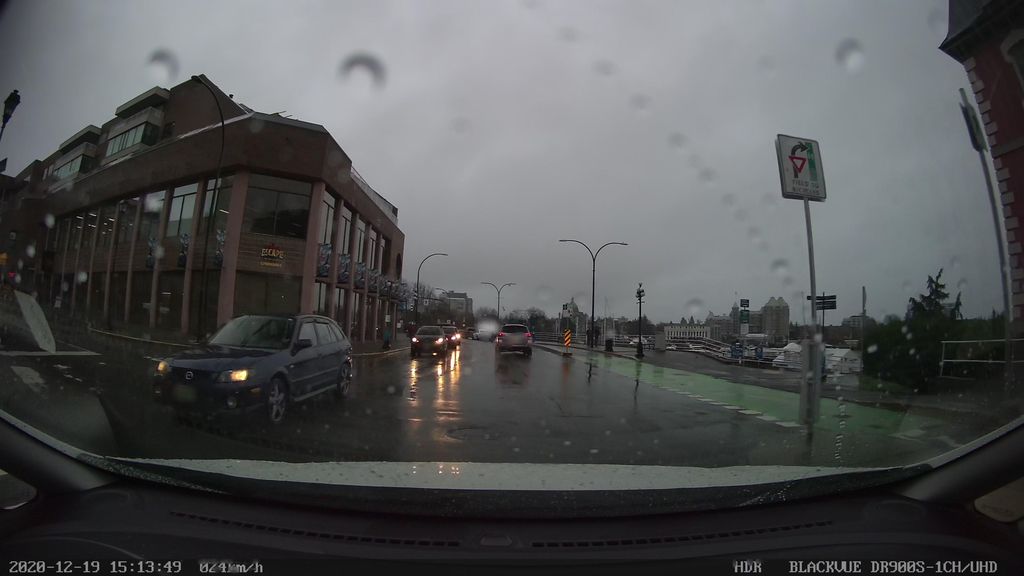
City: victoria